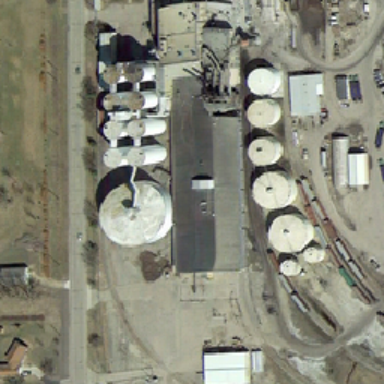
Some trucks were parked near the tanks .